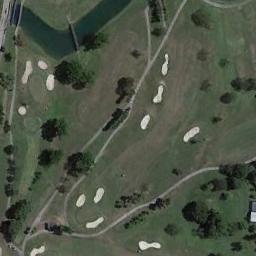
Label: golf_course